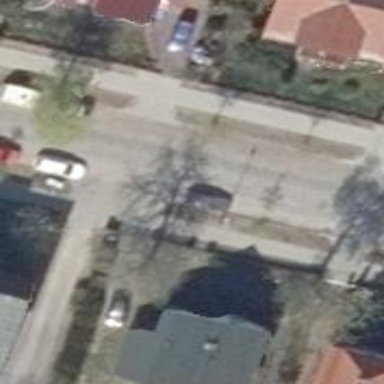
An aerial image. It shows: Sidewalk along the footway.